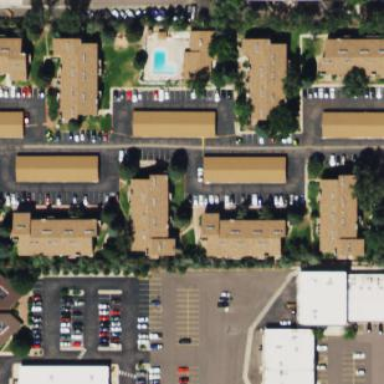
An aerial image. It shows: Residential area with apartments.